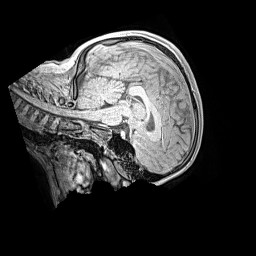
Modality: MP2RAGE
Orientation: sagittal
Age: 11
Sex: male
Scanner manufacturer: siemens
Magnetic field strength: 3 T
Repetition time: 4 s
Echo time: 0.00299 s